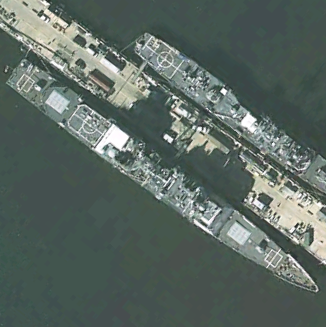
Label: cruiser